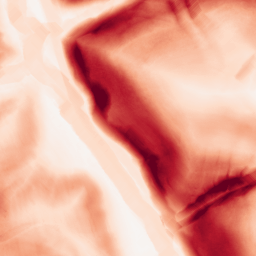
Category: morphological
Decomposition family: morphological_gradient
Decomposition parameters: size: 10
shape: diamond
Upsampling method: bicubic_3x
Upsampling parameters: scale: 3
Upsampling scale: 3